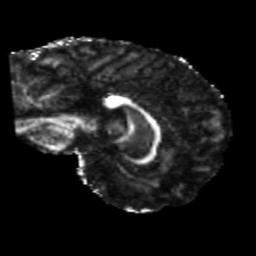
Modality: FA
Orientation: sagittal
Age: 37
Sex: female
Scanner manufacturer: siemens
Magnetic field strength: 3 T
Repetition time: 5.25 s
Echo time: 0.08 s